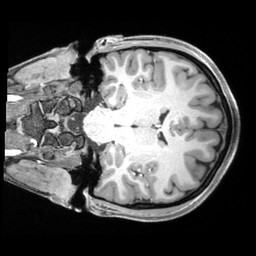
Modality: T1w
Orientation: coronal
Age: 21
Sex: female
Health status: healthy
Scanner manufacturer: siemens
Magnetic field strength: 3 T
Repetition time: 2.4 s
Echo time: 0.00194 s